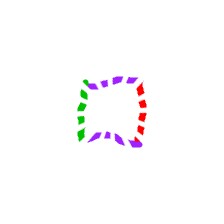
Shape: square